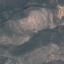
Land use / land cover class: HerbaceousVegetation